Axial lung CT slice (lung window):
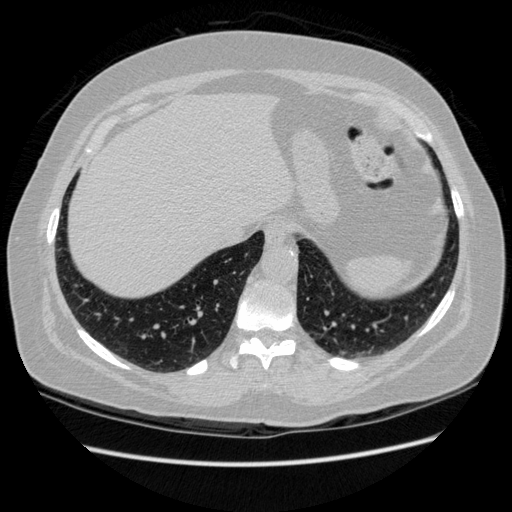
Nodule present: no